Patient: sex M, age 55
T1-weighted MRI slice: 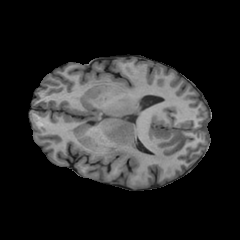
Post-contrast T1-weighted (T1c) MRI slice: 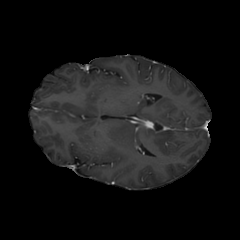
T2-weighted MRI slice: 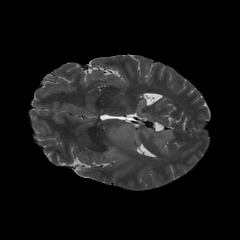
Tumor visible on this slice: yes
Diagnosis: Astrocytoma, IDH-wildtype
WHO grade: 2